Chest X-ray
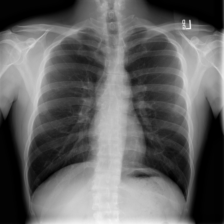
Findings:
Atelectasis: negative
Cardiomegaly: negative
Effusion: negative
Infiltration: negative
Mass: negative
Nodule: negative
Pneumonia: negative
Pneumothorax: negative
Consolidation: negative
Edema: negative
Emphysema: negative
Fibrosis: negative
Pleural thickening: negative
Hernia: negative